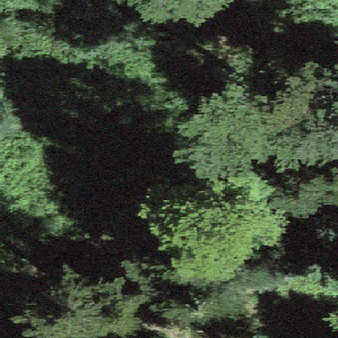
Label: other